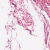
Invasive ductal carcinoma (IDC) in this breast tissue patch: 0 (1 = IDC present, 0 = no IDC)